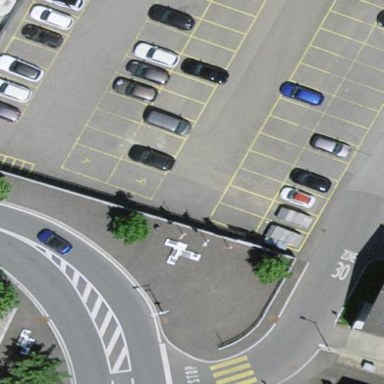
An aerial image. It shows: Parking area with surface.